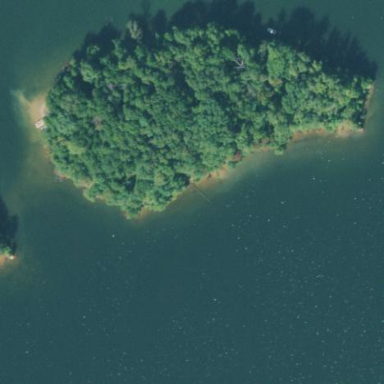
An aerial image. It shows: Island covered with woodland.